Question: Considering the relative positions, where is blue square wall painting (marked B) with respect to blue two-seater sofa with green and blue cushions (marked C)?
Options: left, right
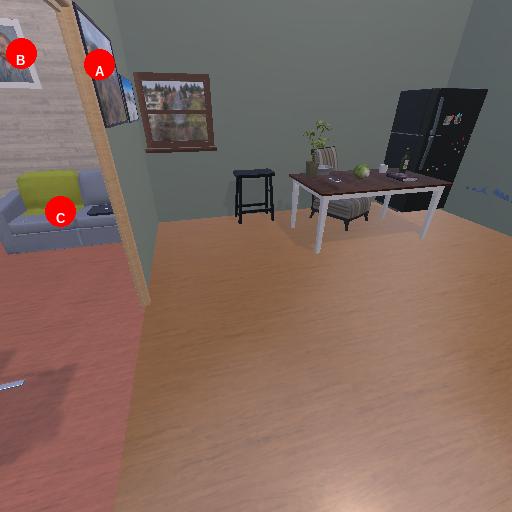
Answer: left